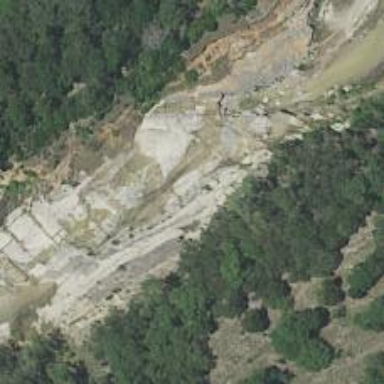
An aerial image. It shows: Natural cliff.